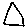
Label: triangle